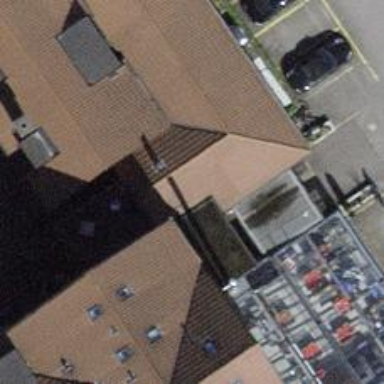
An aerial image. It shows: Restaurant.